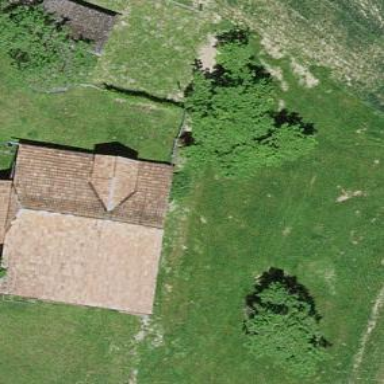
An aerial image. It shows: Rural barn.